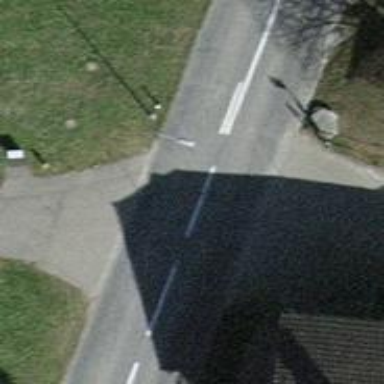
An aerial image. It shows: Tertiary road with asphalt surface.